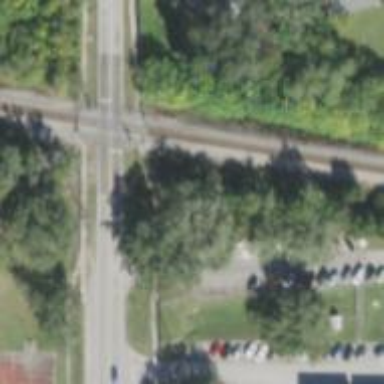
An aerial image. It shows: Railway crossing.